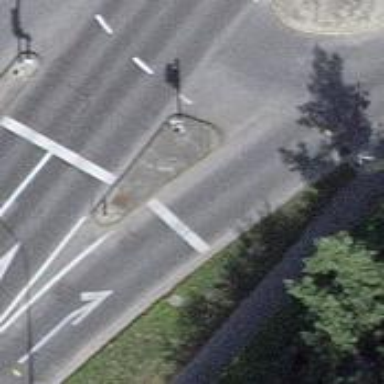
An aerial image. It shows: Road with traffic signals.